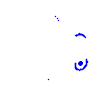
Particle: electron